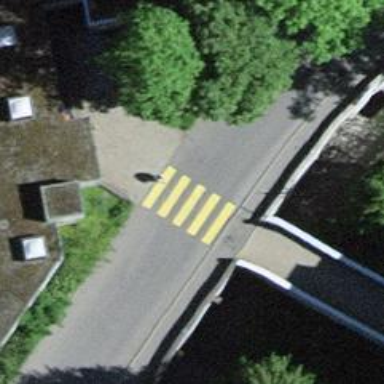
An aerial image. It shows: Zebra crossing on the road.